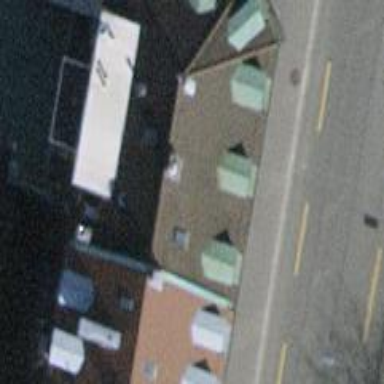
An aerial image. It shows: Hipped roof on apartment building.